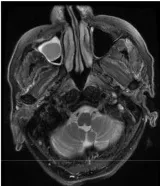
(E) 2023/05 T2WI MRI of the head obtained on admission showed a high density 1.2cm by 0.9 cm mass in the right maxillary sinus.
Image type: radiology (mri)